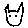
Label: cat